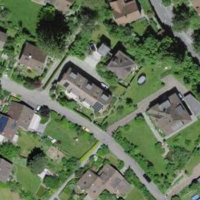
EUNIS habitat code: 55
Species observed at this site:
Ichthyosaura alpestris